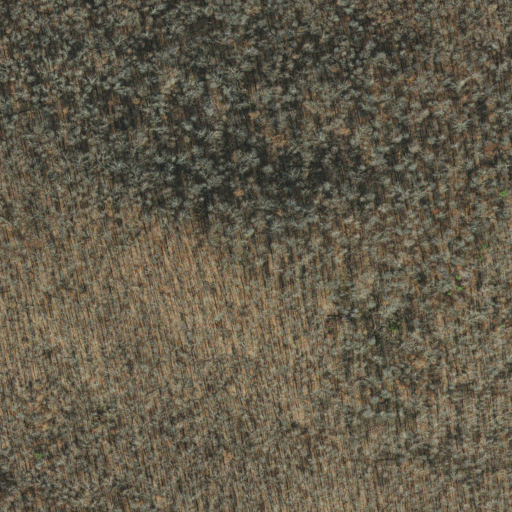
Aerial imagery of mountain in Arkansas named Paxton Knob containing only deciduous forest